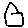
Label: house